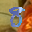
Label: 8